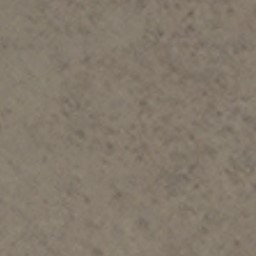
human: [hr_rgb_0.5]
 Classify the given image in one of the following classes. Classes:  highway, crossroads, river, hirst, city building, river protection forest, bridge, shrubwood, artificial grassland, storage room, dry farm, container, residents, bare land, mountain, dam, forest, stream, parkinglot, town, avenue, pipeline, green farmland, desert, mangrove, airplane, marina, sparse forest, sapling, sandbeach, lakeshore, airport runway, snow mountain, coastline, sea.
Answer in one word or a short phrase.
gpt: bare land